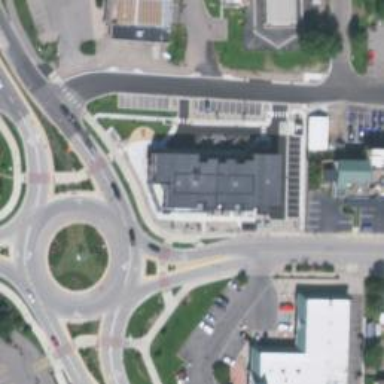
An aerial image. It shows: Roundabout on primary highway.